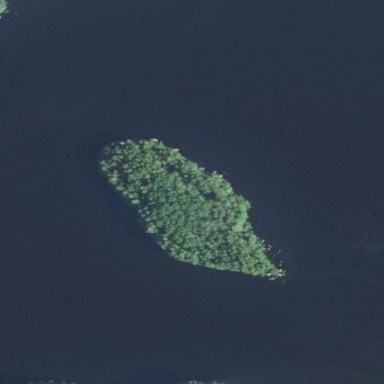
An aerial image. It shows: Islet.